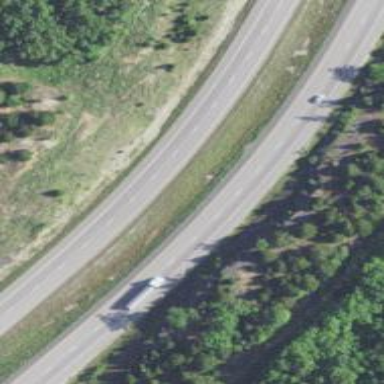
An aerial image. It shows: This image shows trunk highway that functions as expressway.